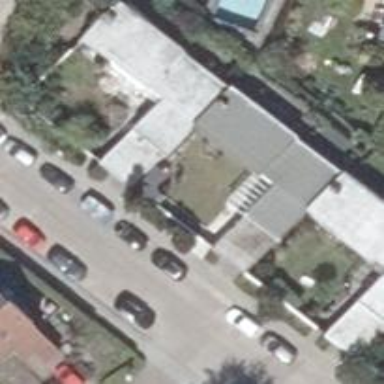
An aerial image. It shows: Flat-roofed house.